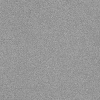
Atmospheric dust classification: dusty